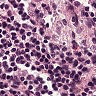
Metastatic tissue present: no